Question: I know this is more programming related site but I couldnt think of a better place to ask this... anyways, Im trying to use the new Embed from video site feature but it seems to be disabled. Please help?

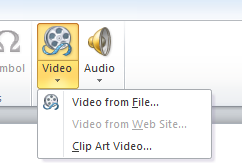
Answer: Well, I guess I'll turn this into a programming question for the benefit of others needing this programmatically as well.
The most likely cause here is that you're using an x64 version of PowerPoint 2010. The <URL> states:
> PowerPoint 2010 64-bit is not
compatible with 32-bit versions of
QuickTime or Flash. You must install a
64-bit version of QuickTime or Flash,
or a 32-bit version of PowerPoint
2010.
Kind of pointless to say that because neither Flash or QT have 64-bit versions. That said, you can still embed (actually, "link to") a file programmatically by using code, such as:
'''
Sub InsertWebVideo()
Dim sl As Slide
Set sl = ActivePresentation.Slides(28)
sl.Shapes.AddMediaObjectFromEmbedTag EmbedTag:= _
"<object width='640' height='385'>" & _
"<param name='movie' value='http://www.youtube.com/v/gejJM3n2LHU&hl=en_US&fs=1&'>" & _
"</param><param name='allowFullScreen' value='true'></param>" & _
"<param name='allowscriptaccess' value='always'></param>" & _
"<embed src='http://www.youtube.com/v/gejJM3n2LHU&hl=en_US&fs=1&' " & _
"type='application/x-shockwave-flash' allowscriptaccess='always' " & _
"allowfullscreen='true' width='640' height='385'></embed></object>"
End Sub
'''
The issue is that this just doesn't work at all on x64 - an object appears on the slide, but nothing happens. Embedding Silverlight doesn't seem to work though as Windows Media Player kicks an error. If you happen to have a WMV on a website, give that a try with '<embed/>' code using something like the code above.